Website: home-depot
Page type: stored-credit-cards
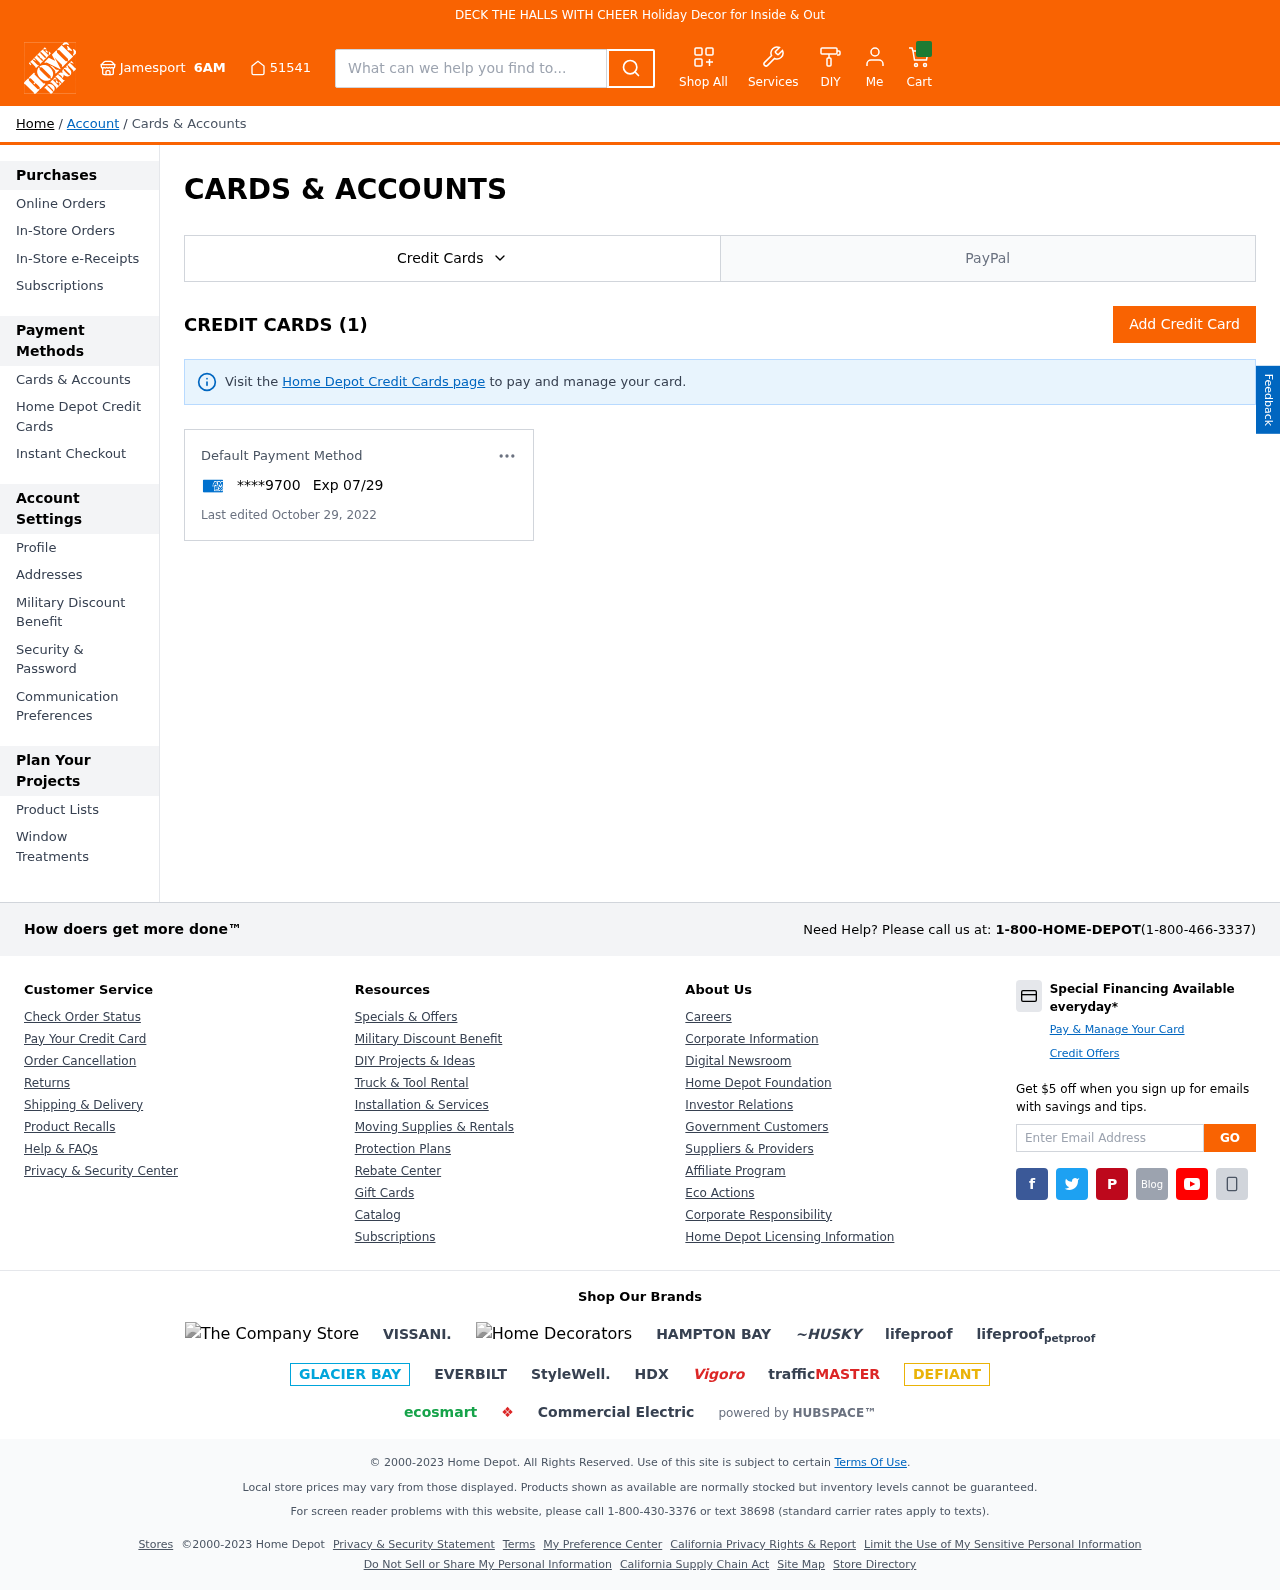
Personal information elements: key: PII_CARD_EXPIRY
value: Exp 07/29
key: PII_CARD_LAST4
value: ****9700
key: PII_CITY
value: Jamesport
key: PII_POSTCODE
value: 51541
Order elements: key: ORDER_DATE
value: October 29, 2022
Search elements: key: HEADER_SEARCH
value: What can we help you find to...